Question: I am about to wrap up the implementation for my first ExtJS based application. But I am facing a weird issue at this point.
I am using ASP.net at the server and then ExtJS at the client. I noticed that, If I run this project from Visual Studio Debugger then it works nice, and in that case my browser URL was set to
<URL>
But As soon as I open a new browser and hit
<URL>
it behaves slightly different.
For instance, some Button Shapes are not rendered properly.

Can any body give me a clue how can I debug this issue. basically how the style can be influenced by the machine name vs localhost in URL ?
Thanks in advance!
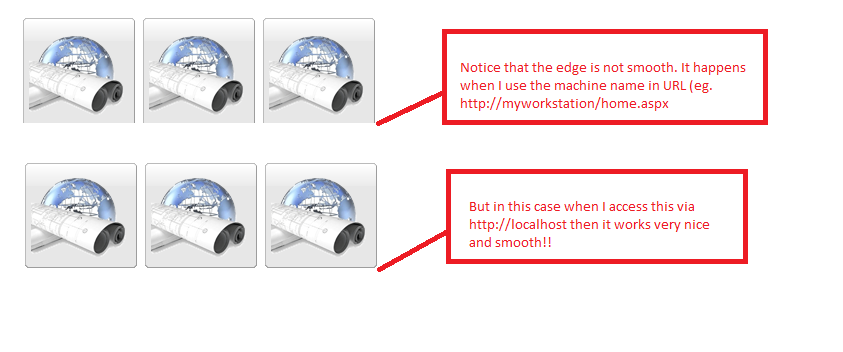
Answer: I too had the same issue.
This is due to the compatibility issue in ie8. go to tools->compatibility View Settings
uncheck "Display intranet sites in Compatibility view.
In local host or when we run from VS. It is not in Compatibility mode. And works fine in ie or in FF. But as soon as we change the local host to hostname/machinename it is going to compatibility view(default setting).
Jquery drag and drop functionality was also creating some problem. when it was running in compatibility view.